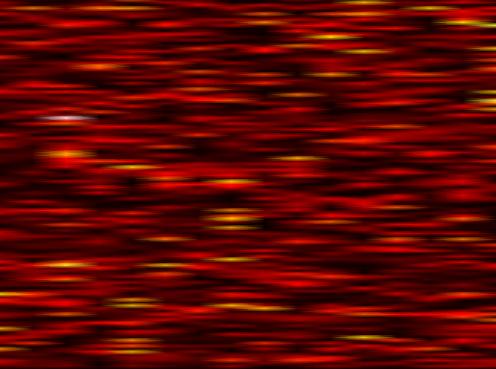
Label: FBMC